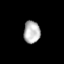
Tissue: lung
Cell type: T cells
Senescence score: 0.1766
Nuclear area (px): 357
Mean DAPI intensity: 184.518